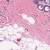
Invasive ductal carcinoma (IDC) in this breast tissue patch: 0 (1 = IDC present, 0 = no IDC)